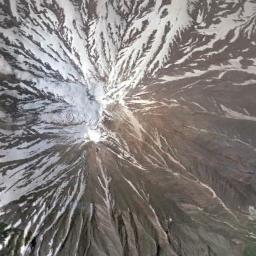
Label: snowberg